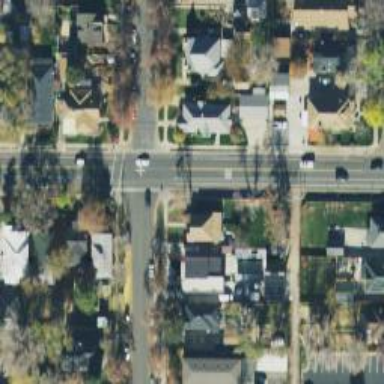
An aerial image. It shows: Residential road with asphalt surface and separate sidewalk.